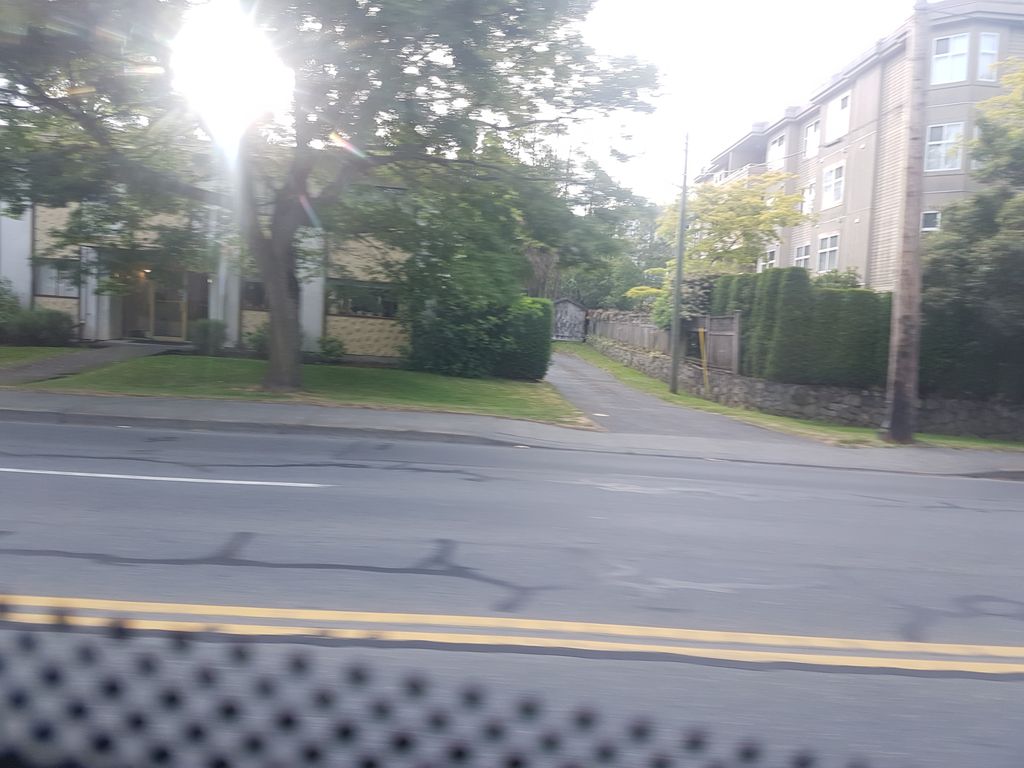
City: victoria